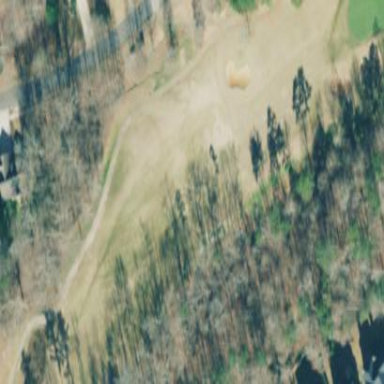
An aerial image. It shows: Scenic golf fairway.